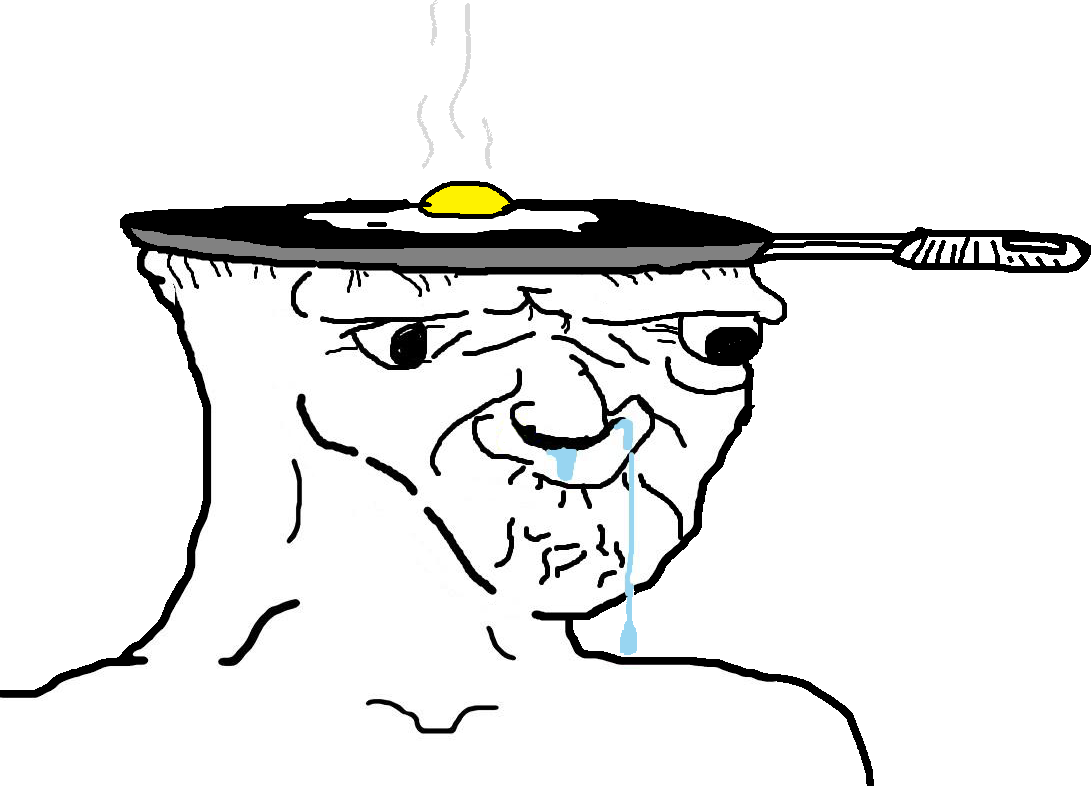
Label: 5_Brainlet